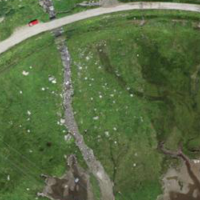
EUNIS habitat code: 26
Species observed at this site:
Campanula thyrsoides
Bartsia alpina